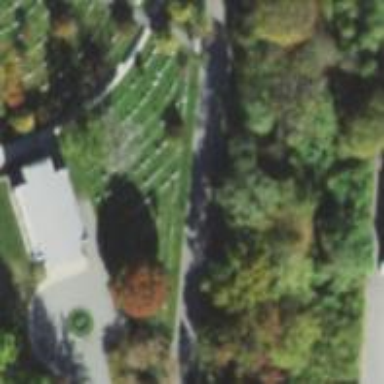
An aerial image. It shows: Sector within cemetery.